Question: I'm not too sure about how I should go about solving this problem for an assignment I have.
I'm being asked to keep track of multiple flights, they're all stored in one file, each line represents a various aspect of each flight. I'm asked to keep track of every flight by its flight number in an ordered list.
Right now I'm just trying to test my code out without any of the fileIO. Here's what I have right now,
'''
OrderedList flights = new OrderedList();
Flight flight = new Flight();
flight.setFlightNumber(678);
flights.add(flight);
flights.printList();
'''
This code works fine, however when I will do my fileIO I will need to re instantiate the variable to another flight like so,
'''
....
flight = new Flight();
flight.setFlightNumber(876);
flights.add(flight);
flights.printList();
'''
I think that what's happening here is the pointer to the old flight isn't being found? Does anyone have any suggestions on how to work around this?
EDIT: Some more information, when compiled I get a run time error of:
'''
Exception in thread "main" java.lang.ClassCastException: Flight cannot be cast to java.lang.Integer
'''
The error is thrown in my OrderedList class one the add methods line of,
'''
while(current != null && (newFlight.getFlightNumber() > (Integer)current.getData())) {
'''
Here's a screenshot of the debugger,

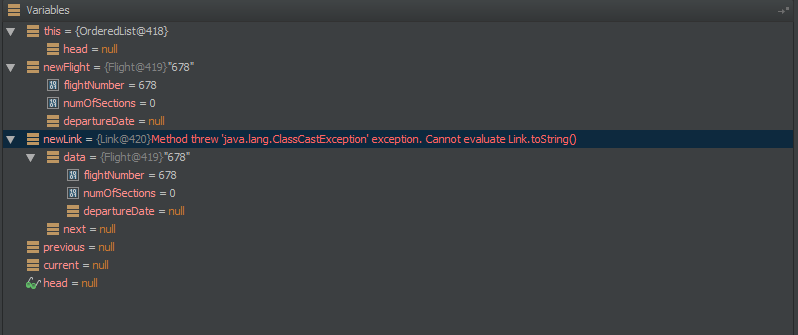
Answer: '''
java.lang.ClassCastException: Flight cannot be cast to java.lang.Integer
'''
This means you tried to cast a Flight to an Integer. Flights are not Integers, so you just can't do that.
If it happened on this line:
'''
while(current != null && (newFlight.getFlightNumber() > (Integer)current.getData())) {
'''
then the thing you're casting is the result of 'current.getData()'. So 'current.getData()' returned a Flight, and you tried to cast it to an Integer. I'm guessing you actually meant something like this:
'''
while(current != null && (newFlight.getFlightNumber() > ((Flight)current.getData()).getFlightNumber())) {
'''